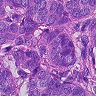
Metastatic tissue present: yes